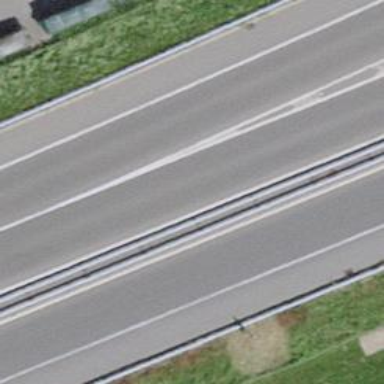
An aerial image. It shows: Motorway link.